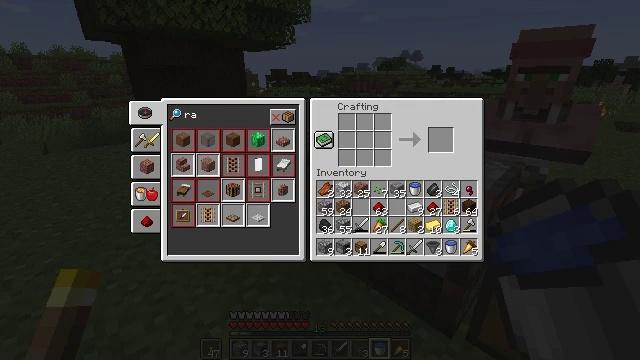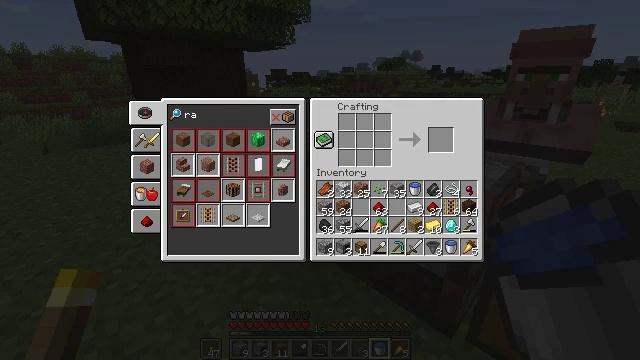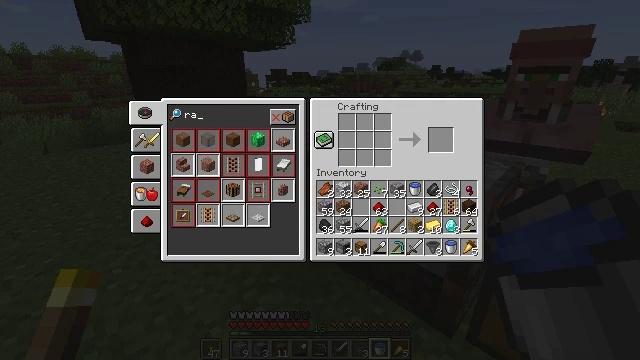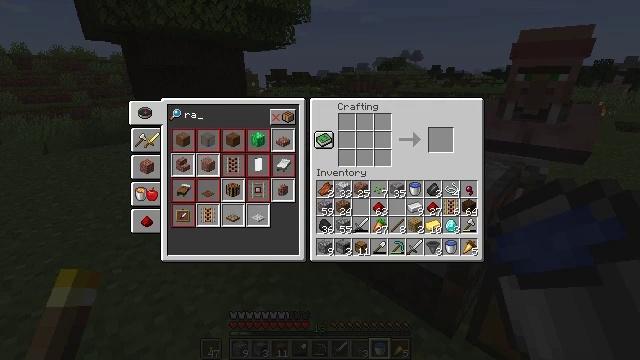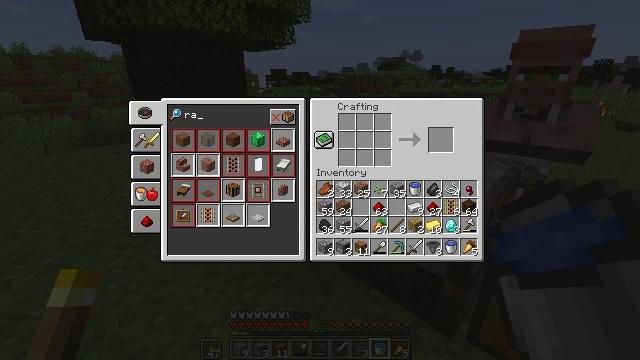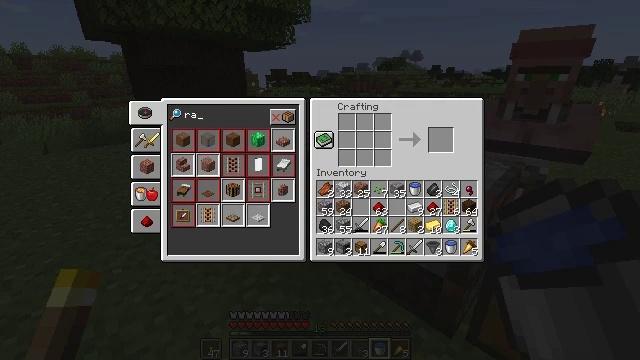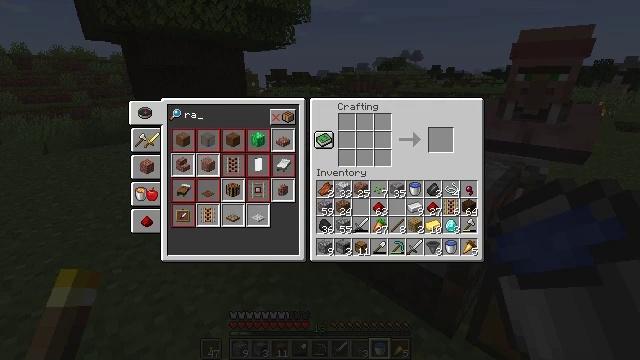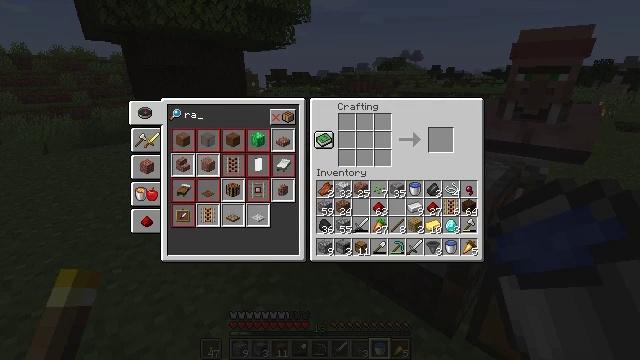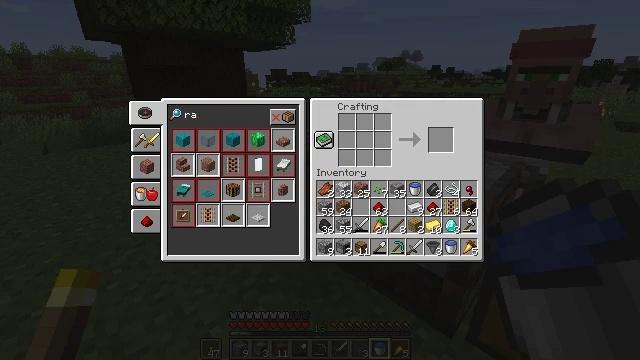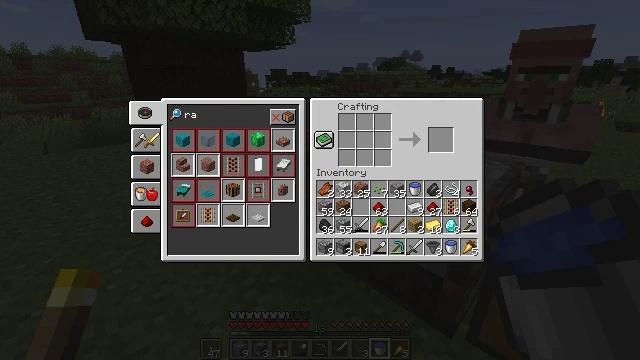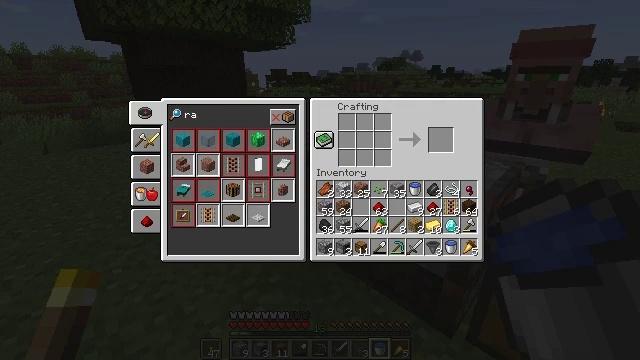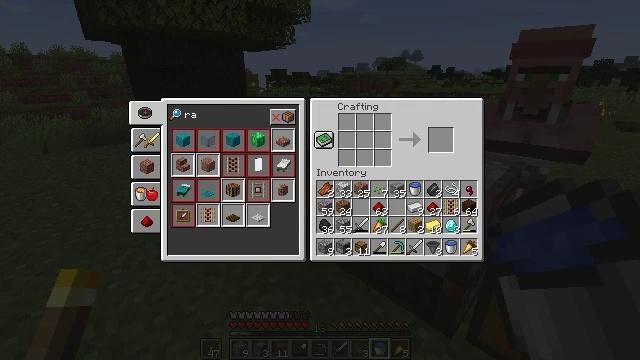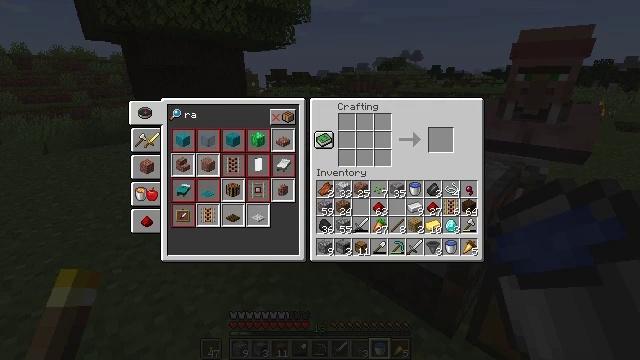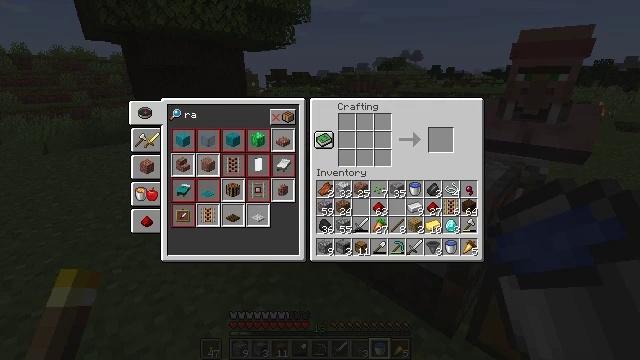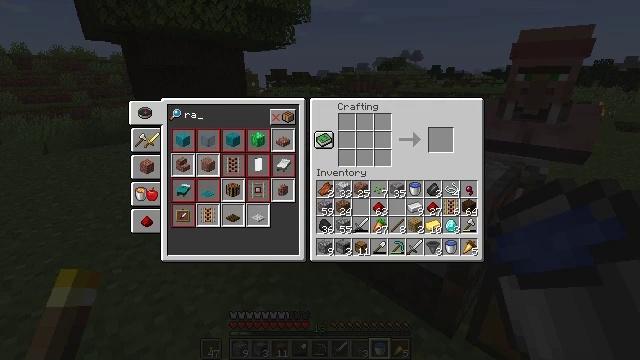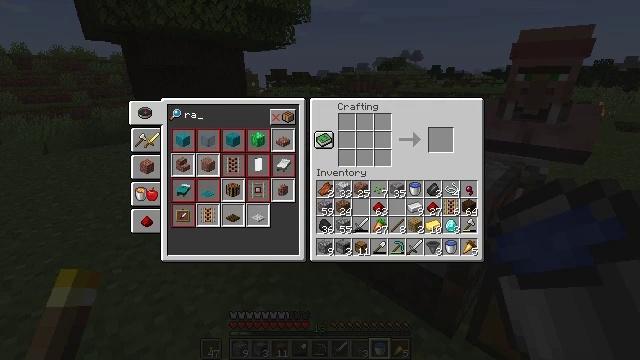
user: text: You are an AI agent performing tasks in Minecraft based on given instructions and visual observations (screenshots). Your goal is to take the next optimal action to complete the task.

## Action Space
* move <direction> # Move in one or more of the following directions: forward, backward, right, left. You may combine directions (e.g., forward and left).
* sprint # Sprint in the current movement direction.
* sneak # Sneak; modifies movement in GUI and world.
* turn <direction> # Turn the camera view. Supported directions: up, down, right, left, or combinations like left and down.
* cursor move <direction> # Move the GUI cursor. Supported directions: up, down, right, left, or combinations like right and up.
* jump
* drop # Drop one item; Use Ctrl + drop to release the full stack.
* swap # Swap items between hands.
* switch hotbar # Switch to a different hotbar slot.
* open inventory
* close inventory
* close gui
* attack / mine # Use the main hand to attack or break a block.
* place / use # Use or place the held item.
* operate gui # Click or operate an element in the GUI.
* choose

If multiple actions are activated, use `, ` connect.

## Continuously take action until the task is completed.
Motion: motion action
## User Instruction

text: Combine iron ingots and a stick on the crafting table to make a rail.
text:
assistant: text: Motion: no_op
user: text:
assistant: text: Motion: no_op
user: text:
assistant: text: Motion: no_op
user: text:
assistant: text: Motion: no_op
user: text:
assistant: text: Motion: no_op
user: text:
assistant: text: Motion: no_op
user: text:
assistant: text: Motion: no_op
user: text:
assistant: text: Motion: no_op
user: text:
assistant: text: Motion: no_op
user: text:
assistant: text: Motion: no_op
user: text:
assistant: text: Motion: no_op
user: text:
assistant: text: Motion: no_op
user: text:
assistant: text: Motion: no_op
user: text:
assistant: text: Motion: no_op
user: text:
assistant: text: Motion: no_op
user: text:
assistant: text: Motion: no_op
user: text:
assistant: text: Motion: no_op
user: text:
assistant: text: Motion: no_op
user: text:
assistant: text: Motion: no_op
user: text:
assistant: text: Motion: no_op
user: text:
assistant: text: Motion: no_op
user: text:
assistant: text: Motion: no_op
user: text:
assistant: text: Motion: no_op
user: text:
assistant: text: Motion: no_op
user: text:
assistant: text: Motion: no_op
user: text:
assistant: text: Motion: no_op
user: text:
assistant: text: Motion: no_op
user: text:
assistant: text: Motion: no_op
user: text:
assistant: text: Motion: no_op
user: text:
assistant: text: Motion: no_op